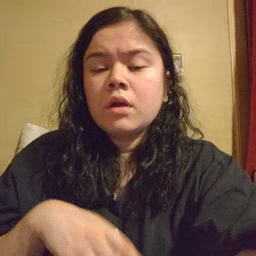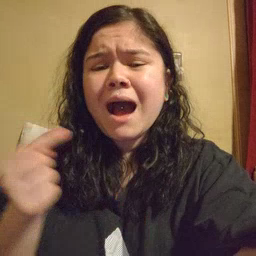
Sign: owie